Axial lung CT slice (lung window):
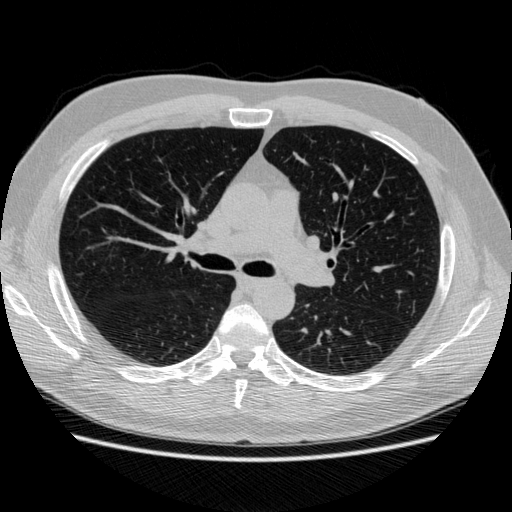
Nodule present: no